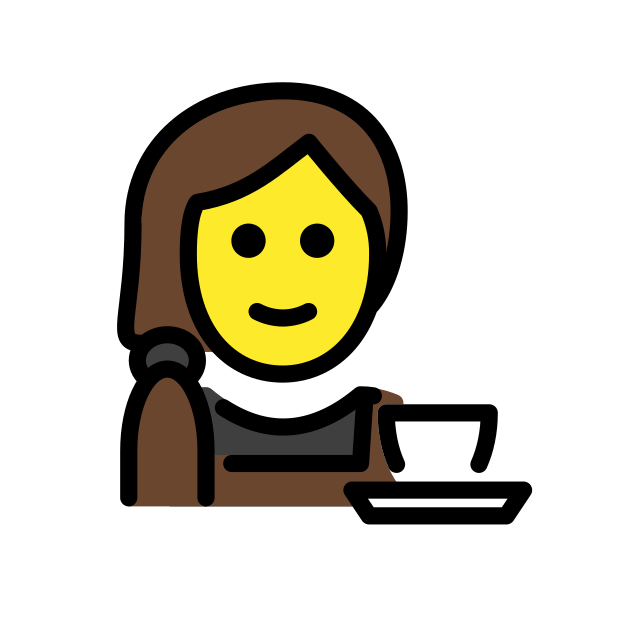
woman barista